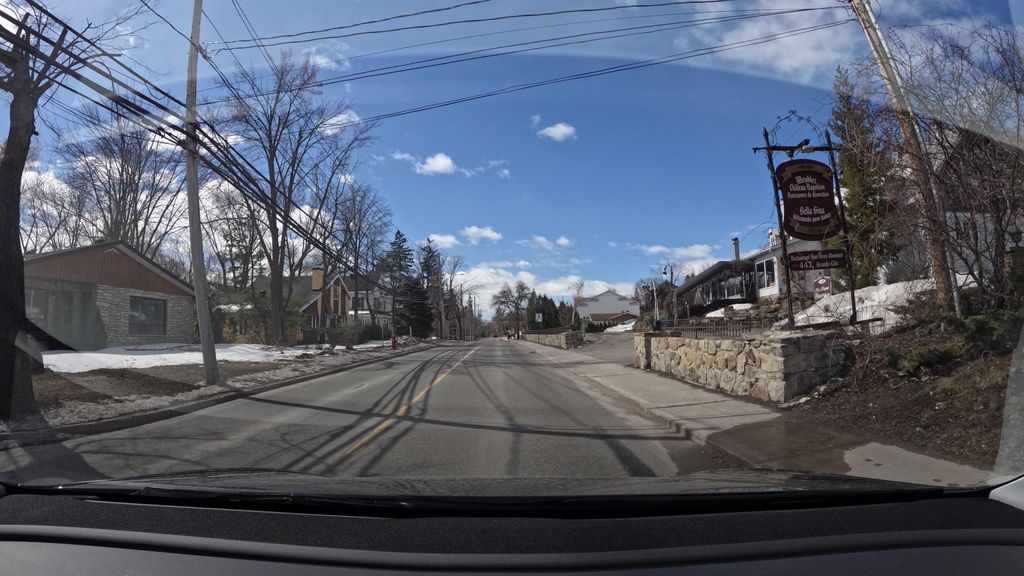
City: montreal